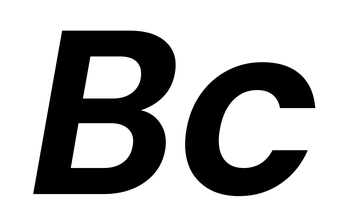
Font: Poppins-SemiBoldItalic